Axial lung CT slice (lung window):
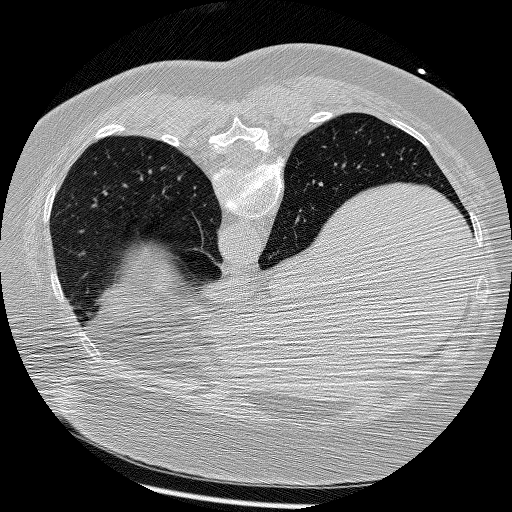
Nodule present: no